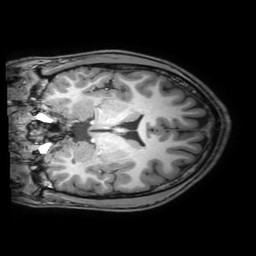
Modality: T1w
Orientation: coronal
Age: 20
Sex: male
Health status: healthy
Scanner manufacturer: philips
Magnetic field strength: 3 T
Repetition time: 0.0079 s
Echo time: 0.0035 s